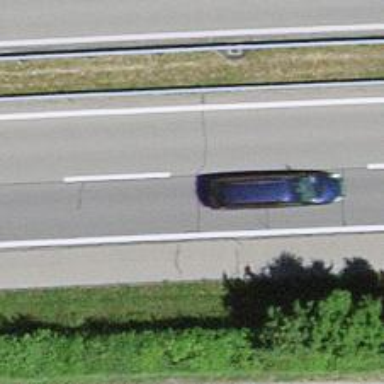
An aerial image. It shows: Motorway.